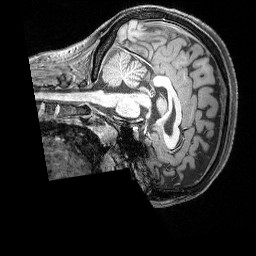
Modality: T1w
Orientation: sagittal
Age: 25
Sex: female
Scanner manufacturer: siemens
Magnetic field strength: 3 T
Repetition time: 2.3 s
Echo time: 0.00324 s